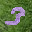
Label: 3